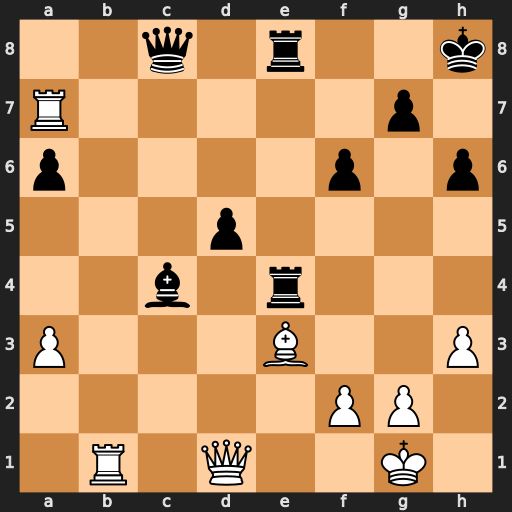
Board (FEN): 2q1r2k/R5p1/p4p1p/3p4/2b1r3/P3B2P/5PP1/1R1Q2K1
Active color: w
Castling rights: -
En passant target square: -
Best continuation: Rbb7 Rxe3 fxe3